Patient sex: M
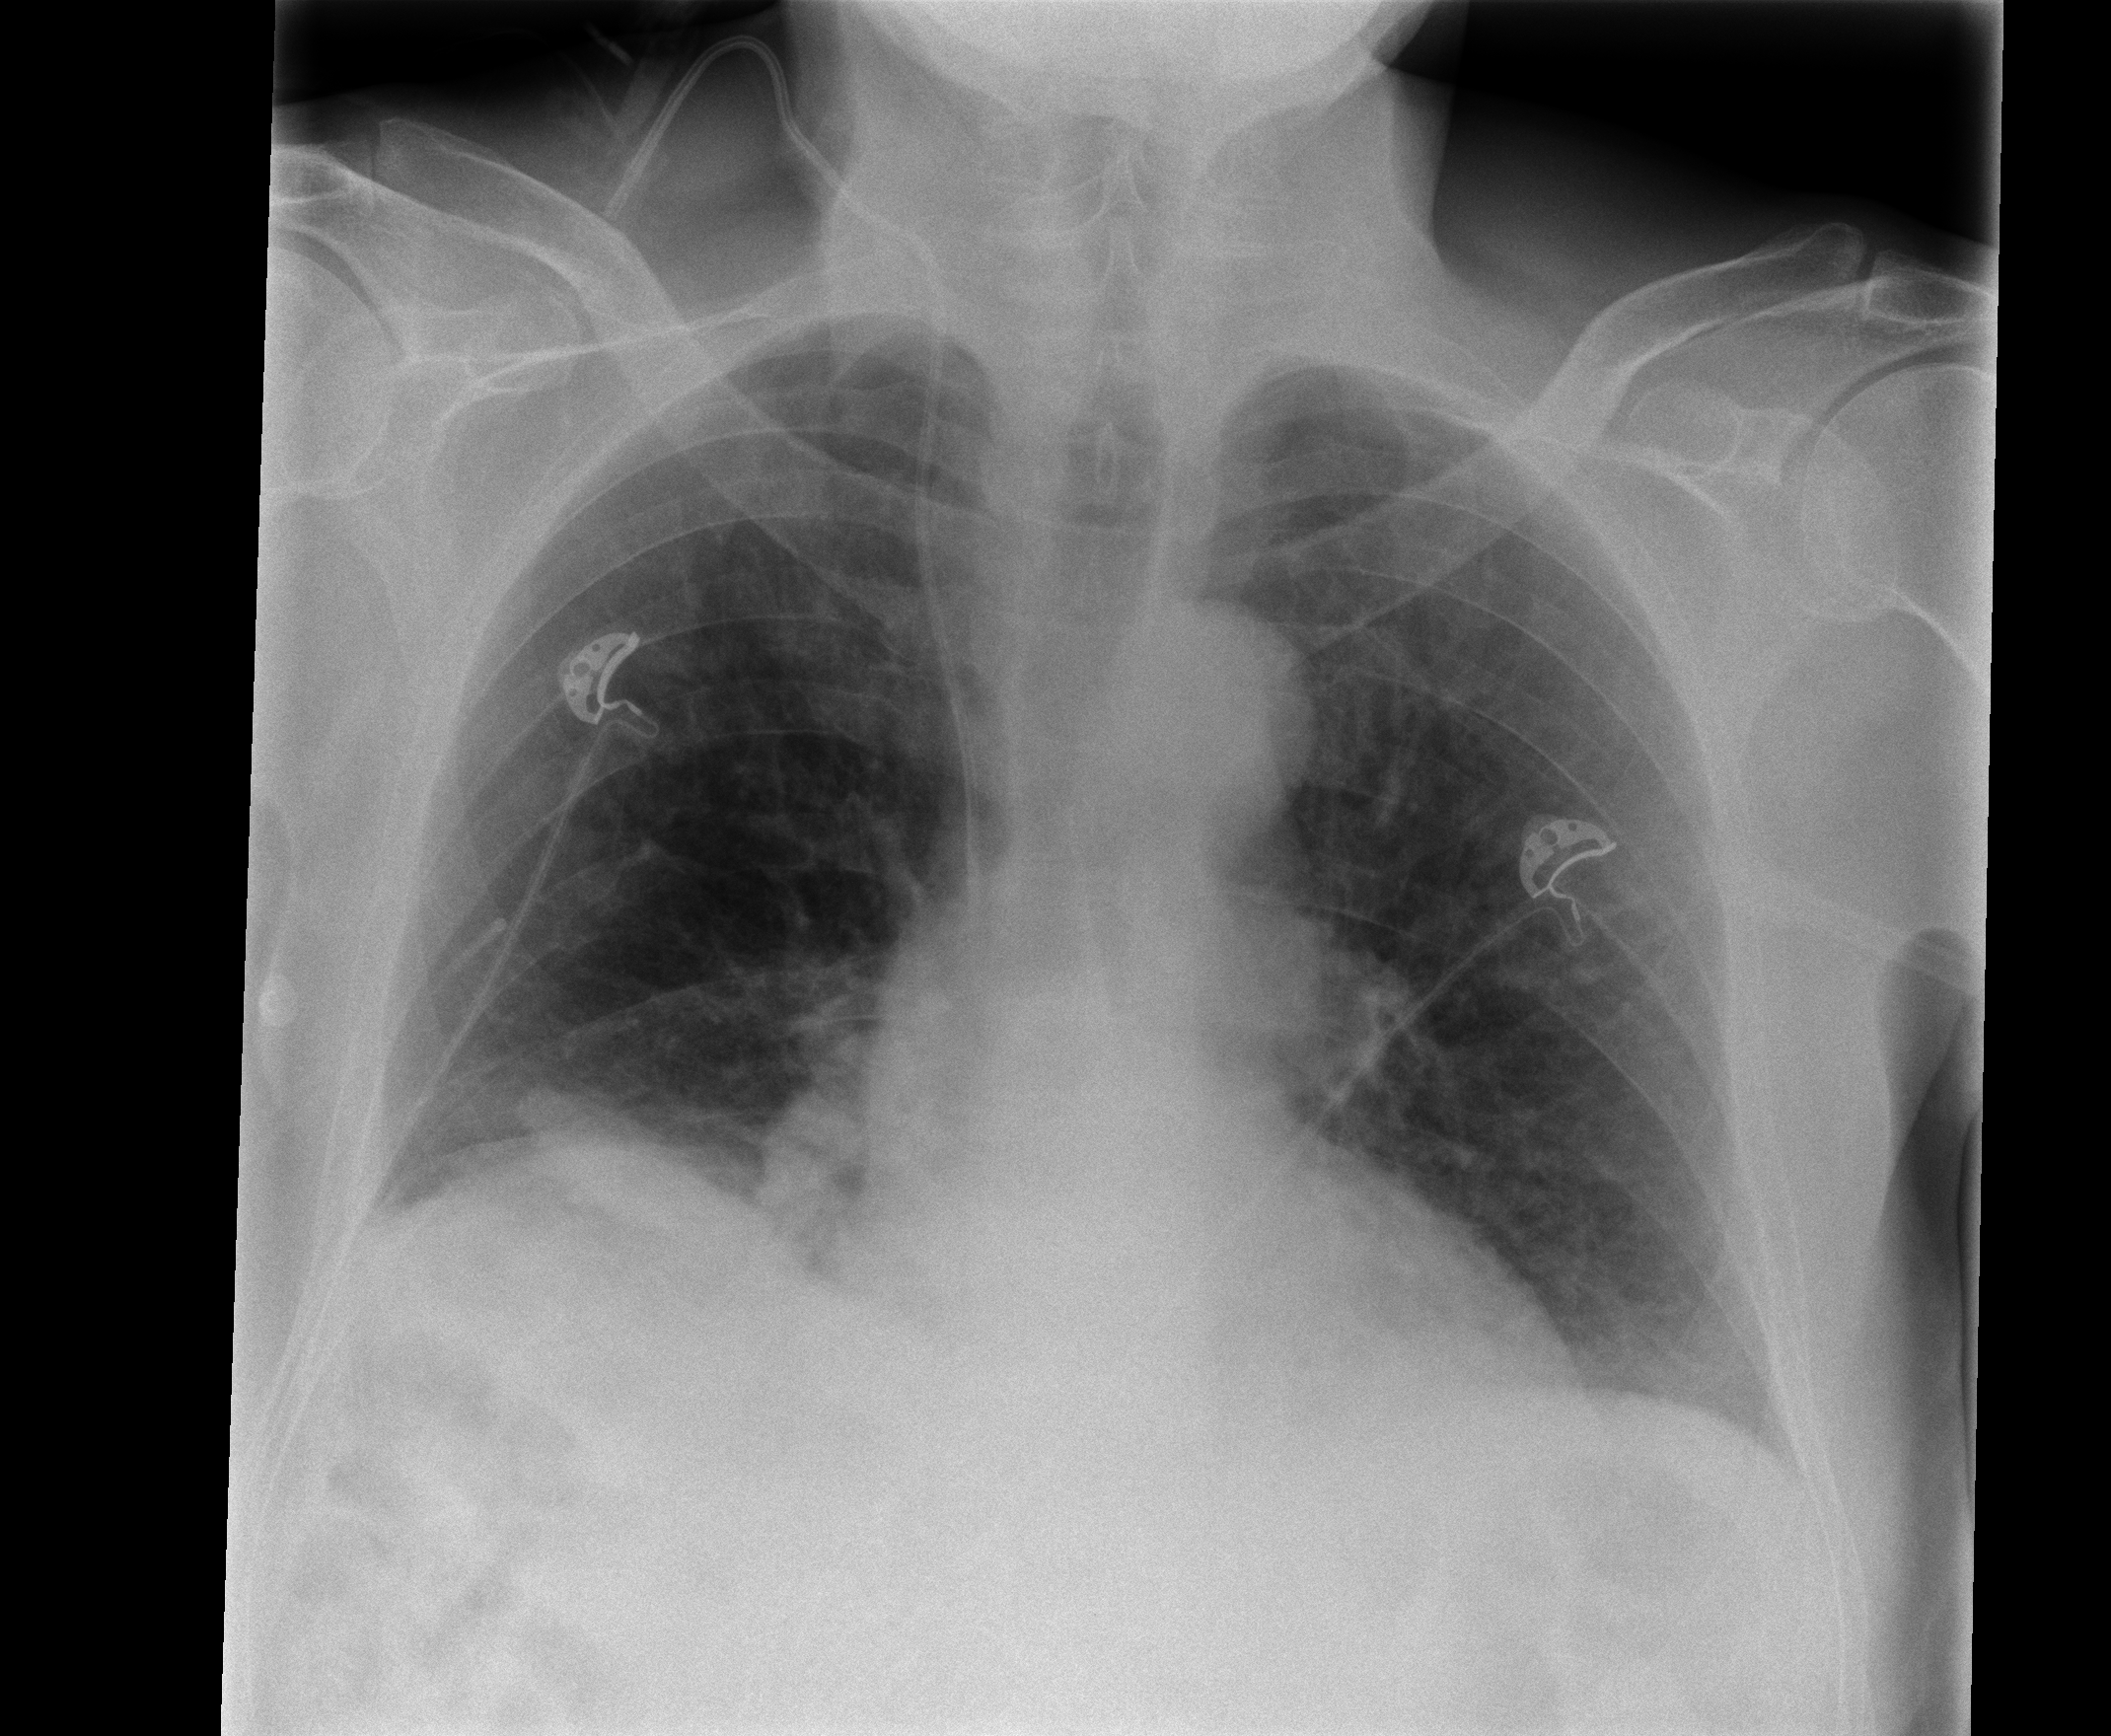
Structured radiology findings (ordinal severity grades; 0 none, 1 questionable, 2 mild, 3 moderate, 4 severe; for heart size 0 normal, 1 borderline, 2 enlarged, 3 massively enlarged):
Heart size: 0
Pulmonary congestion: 0
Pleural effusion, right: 0
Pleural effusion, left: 0
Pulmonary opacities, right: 0
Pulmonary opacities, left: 0
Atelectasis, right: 2
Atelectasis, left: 0